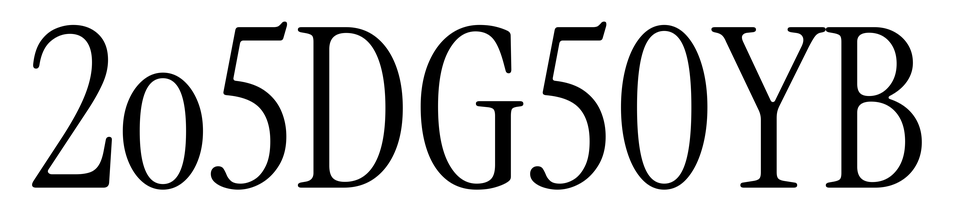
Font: InstrumentSerif-Regular